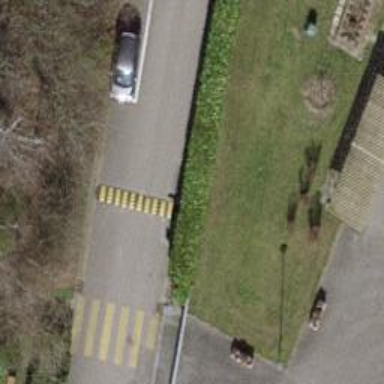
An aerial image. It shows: Bump for traffic calming.